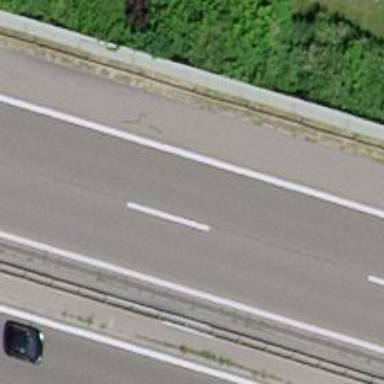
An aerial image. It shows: Asphalt motorway.